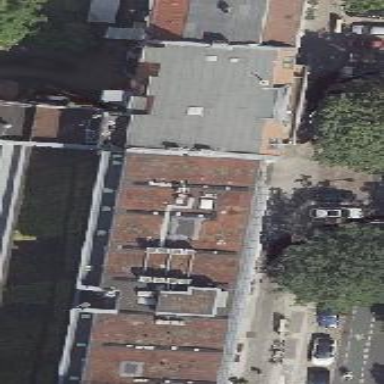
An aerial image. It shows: Hotel with flat roof.